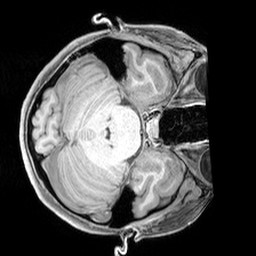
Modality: T1w
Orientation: axial
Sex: female
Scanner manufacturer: siemens
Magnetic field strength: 3 T
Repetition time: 2.3 s
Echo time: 0.00226 s